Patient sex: M
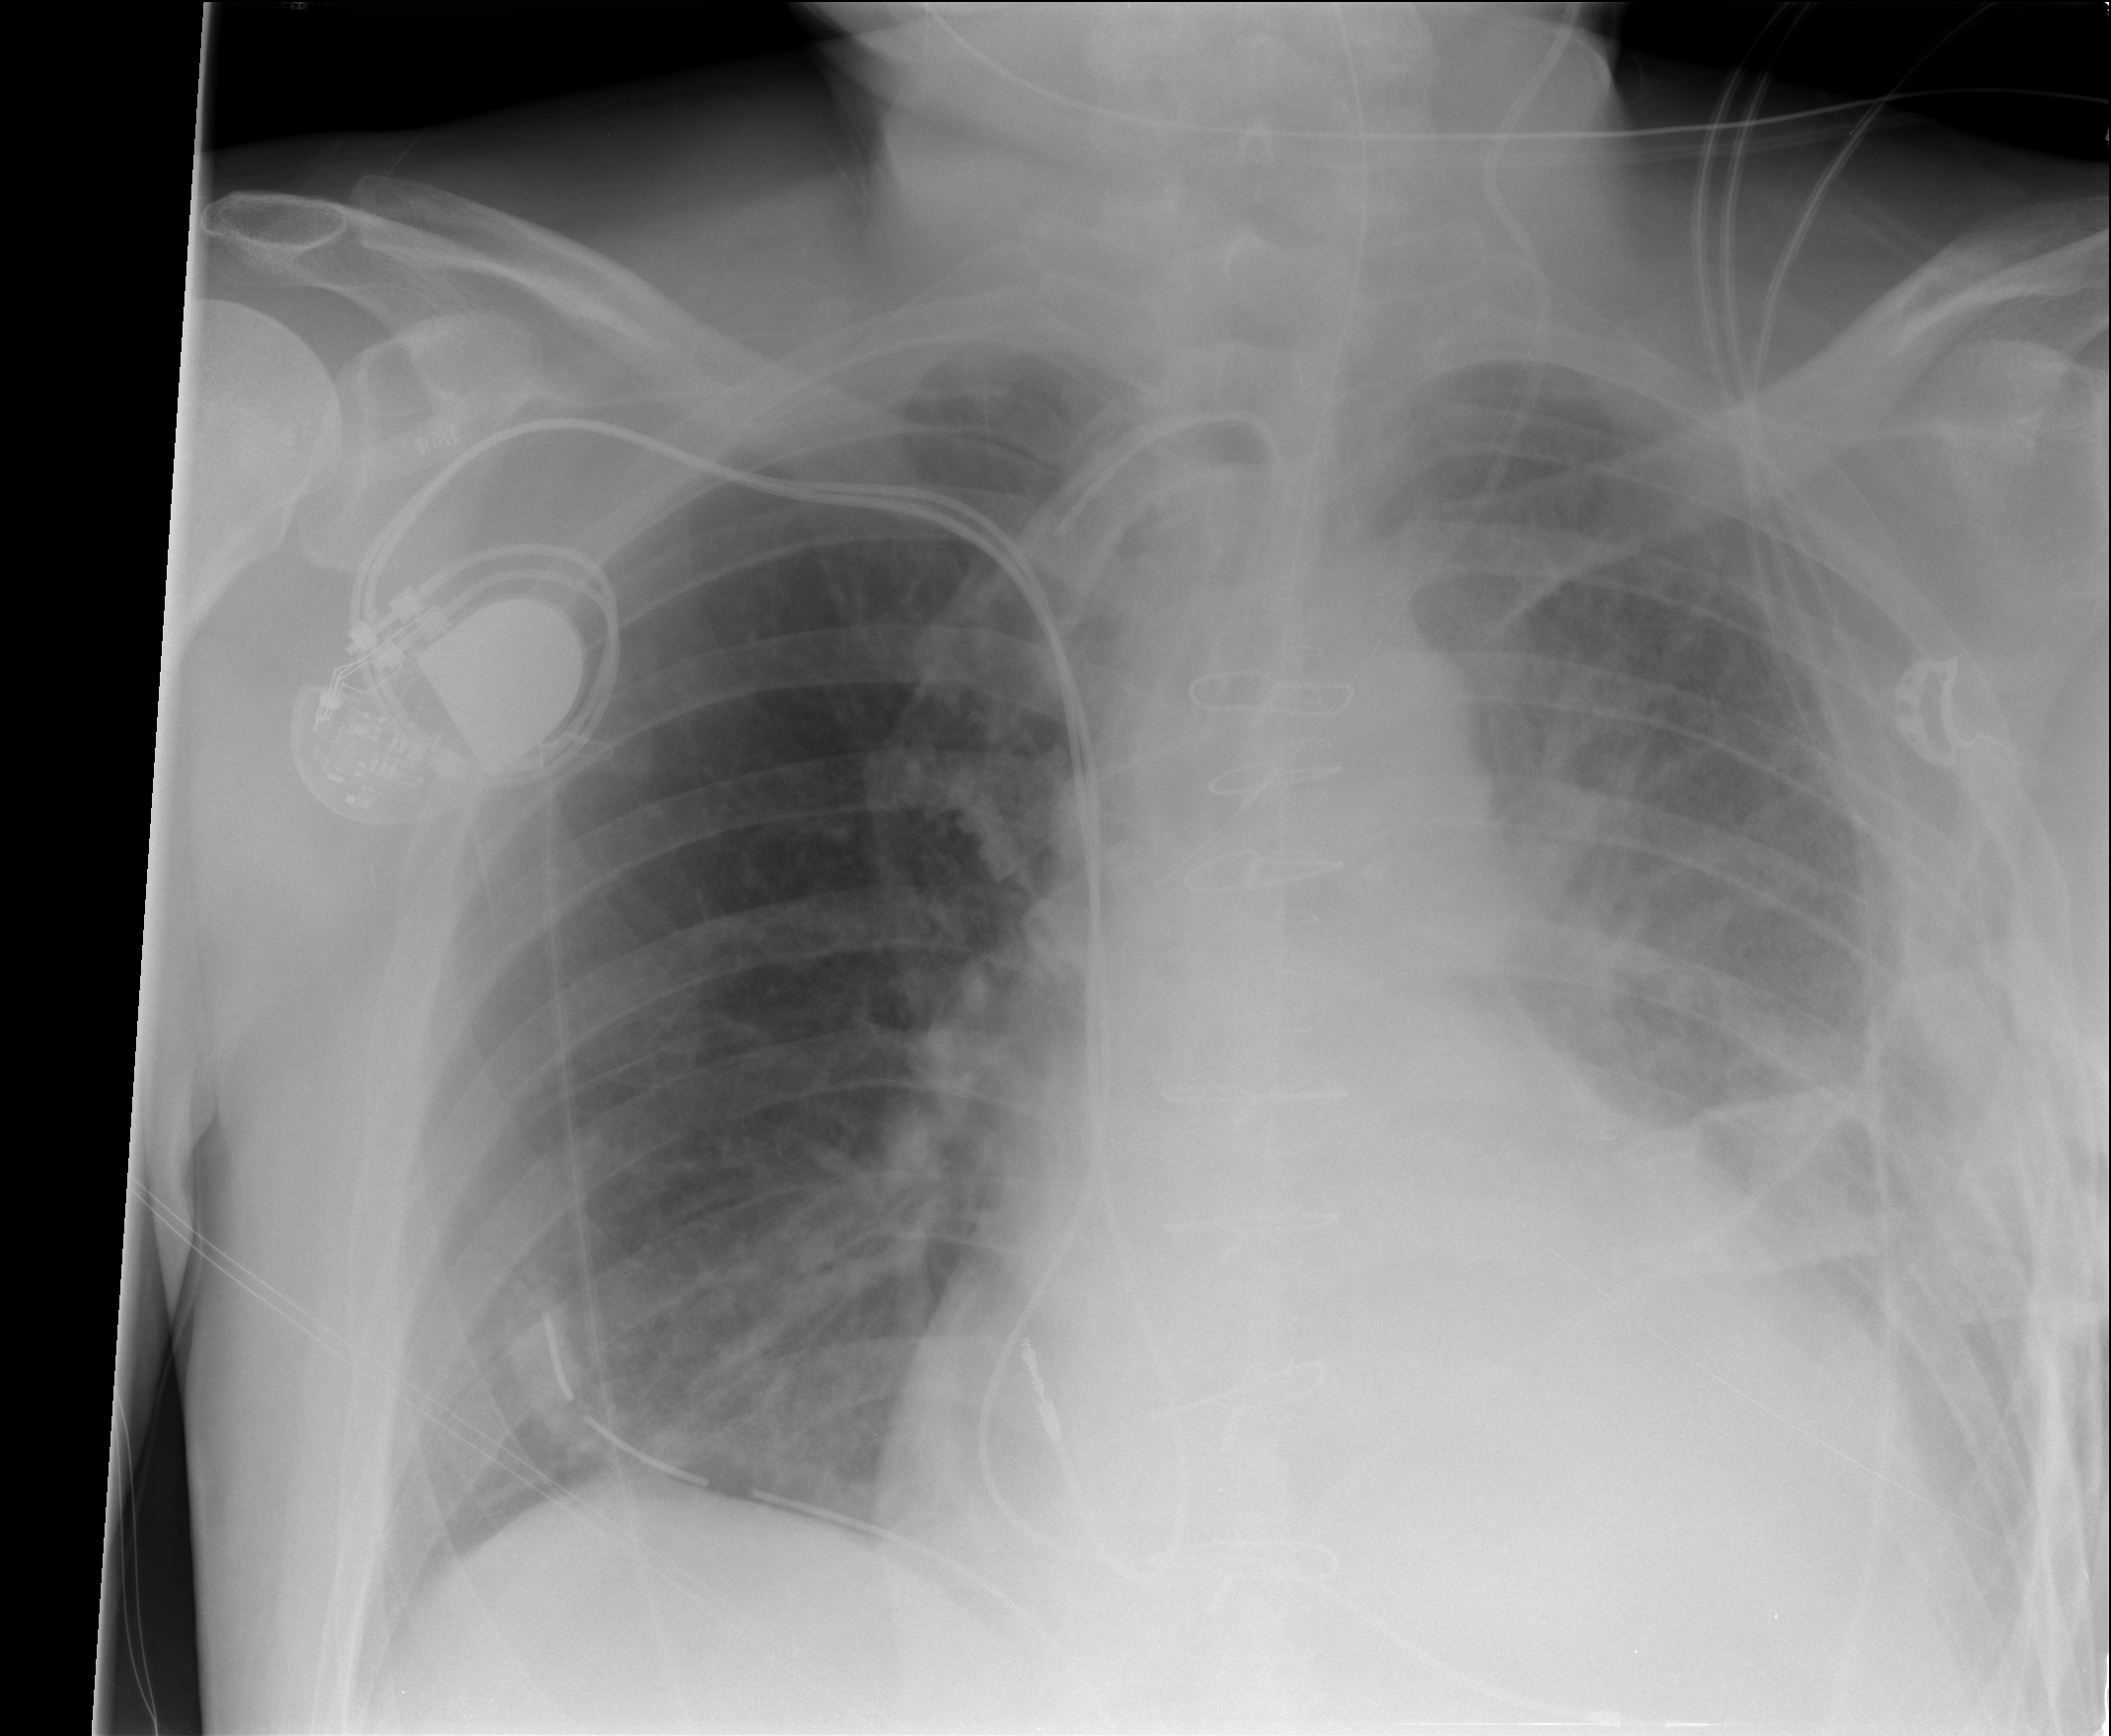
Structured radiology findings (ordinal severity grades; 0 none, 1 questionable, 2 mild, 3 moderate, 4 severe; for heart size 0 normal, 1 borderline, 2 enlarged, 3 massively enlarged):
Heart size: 3
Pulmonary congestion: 0
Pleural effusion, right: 0
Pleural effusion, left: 2
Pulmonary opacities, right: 0
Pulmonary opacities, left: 1
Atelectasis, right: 0
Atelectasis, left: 3